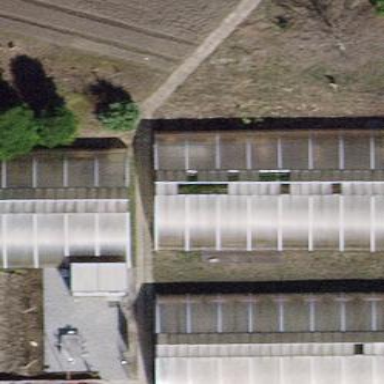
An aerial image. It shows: Greenhouse.